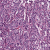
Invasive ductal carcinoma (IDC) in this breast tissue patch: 1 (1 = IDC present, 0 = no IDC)